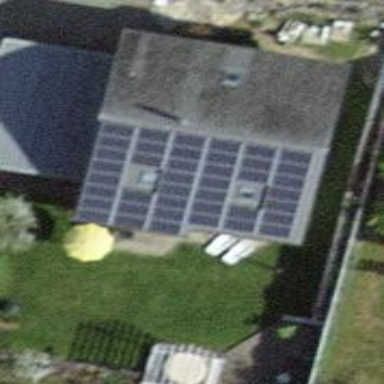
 consisting of solar photovoltaic panels."